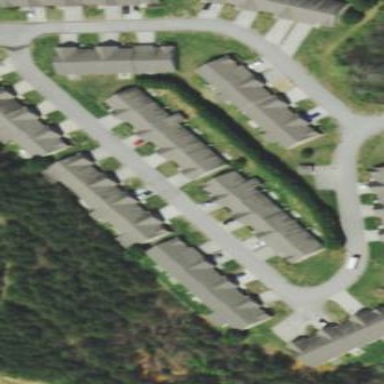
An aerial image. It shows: Condominium within residential area.